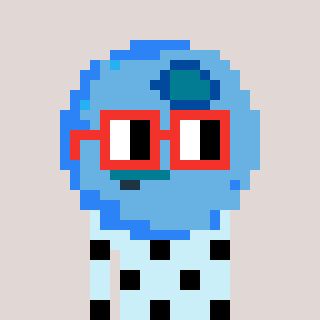
a pixel art character with square red glasses, a blueberry-shaped head and a cold-colored body on a warm background